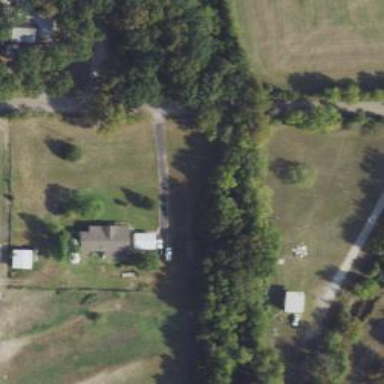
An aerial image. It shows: Driveway.